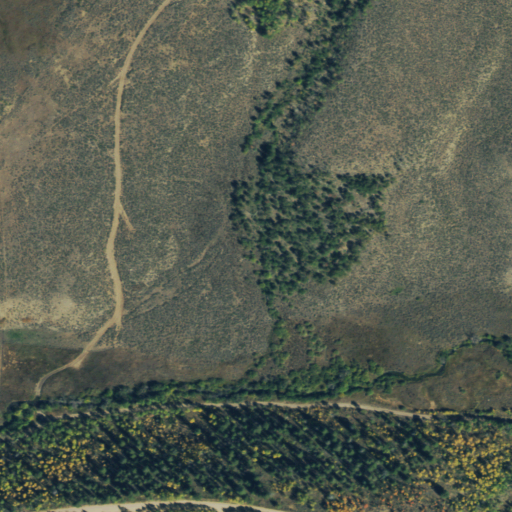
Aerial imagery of valley in Colorado named Box Canyon containing shrub, deciduous forest, grassland, and woody wetlands